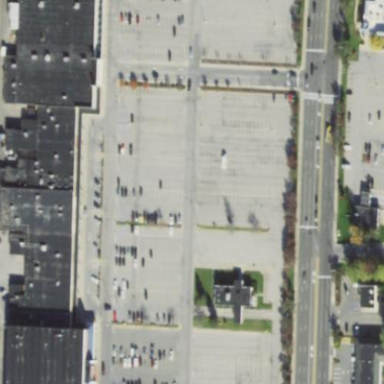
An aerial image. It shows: Parking area.